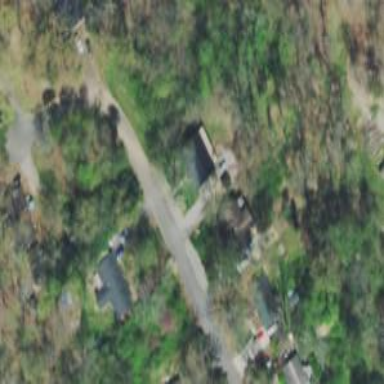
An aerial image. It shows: Residential road.